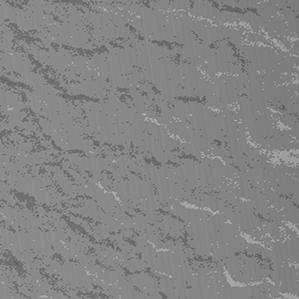
Label: frost